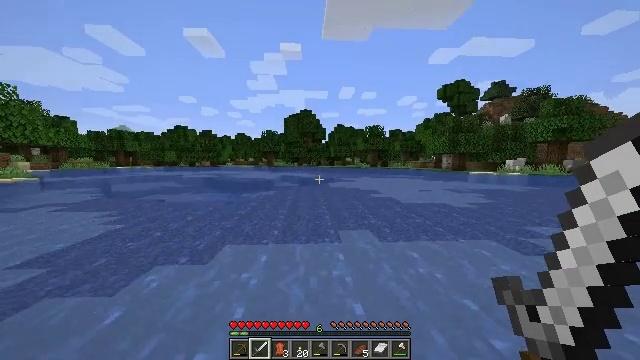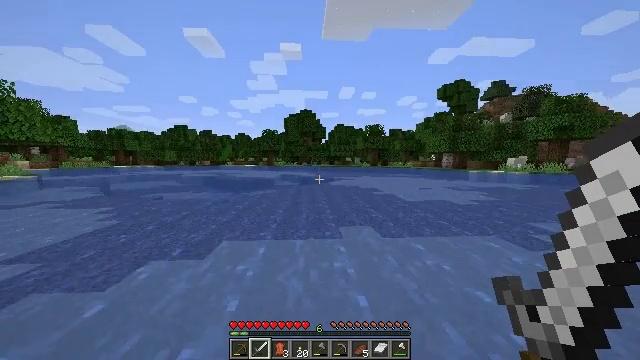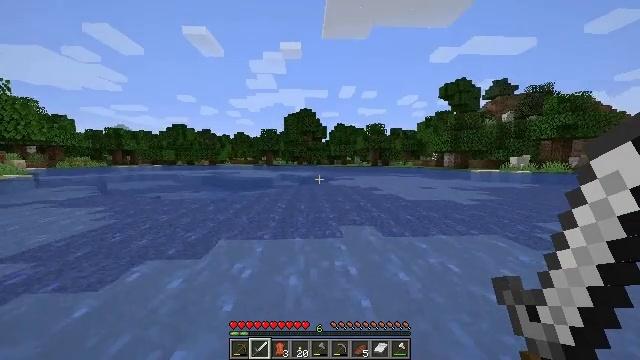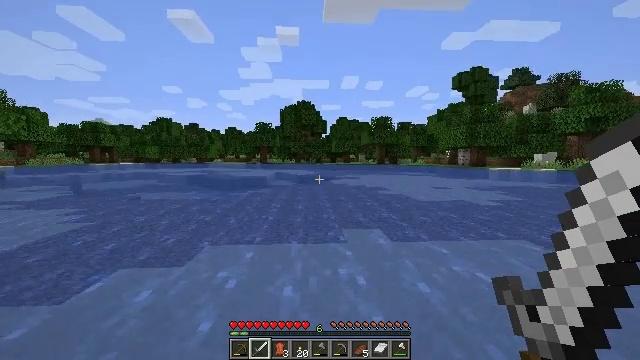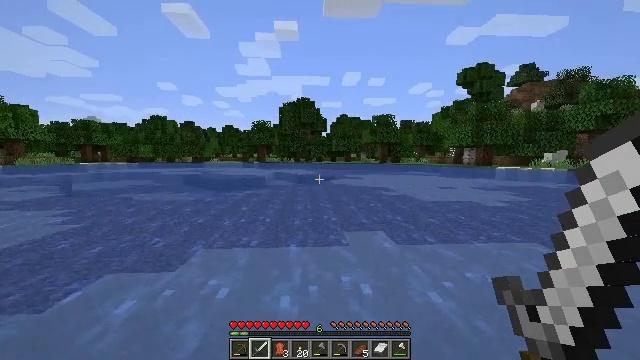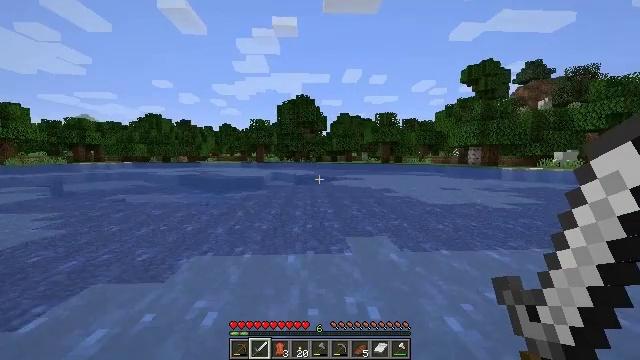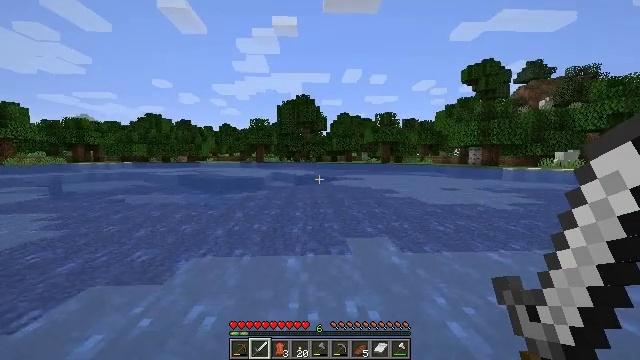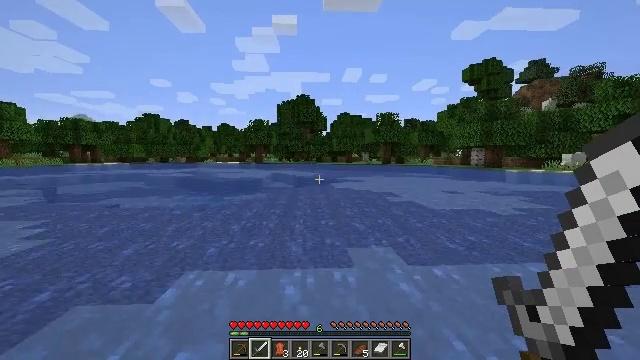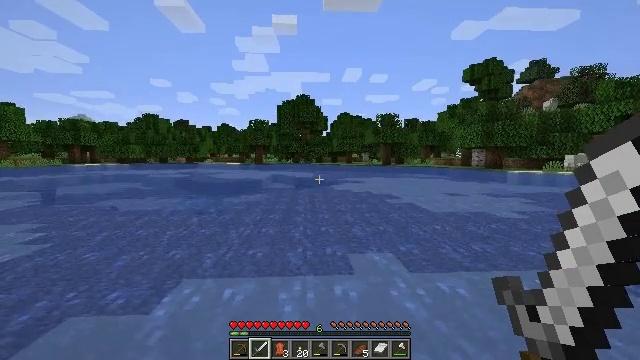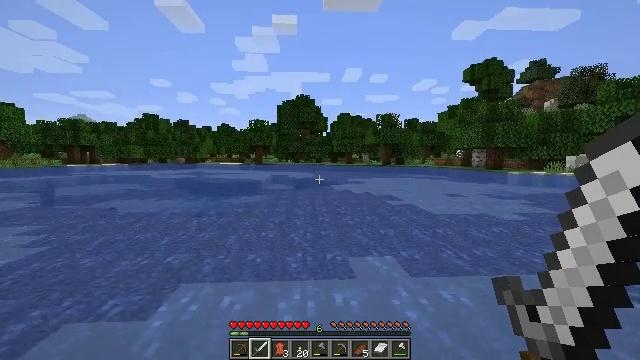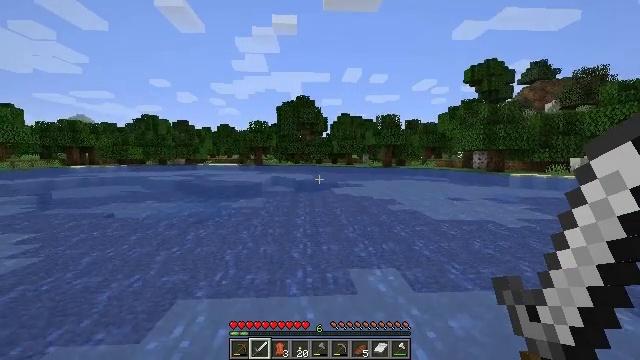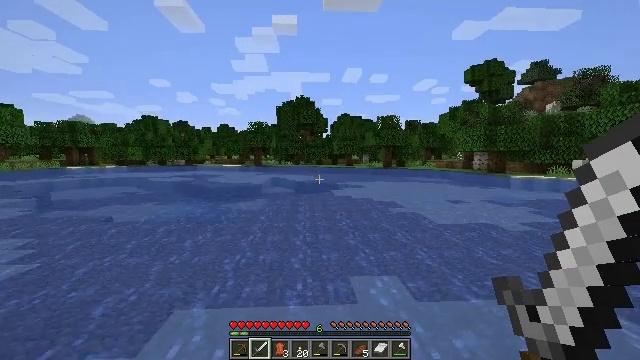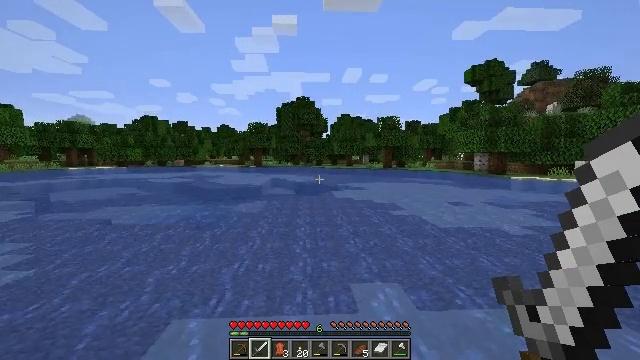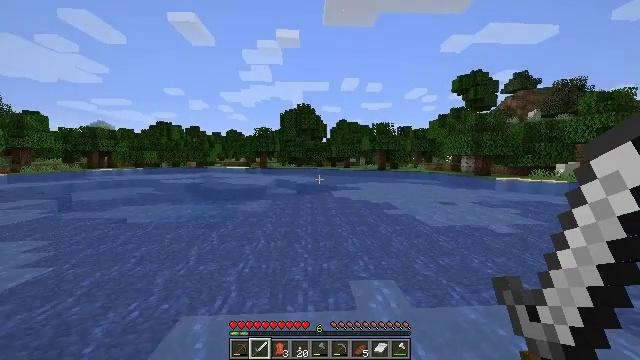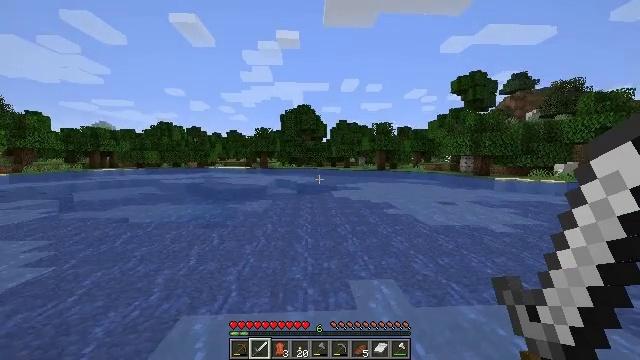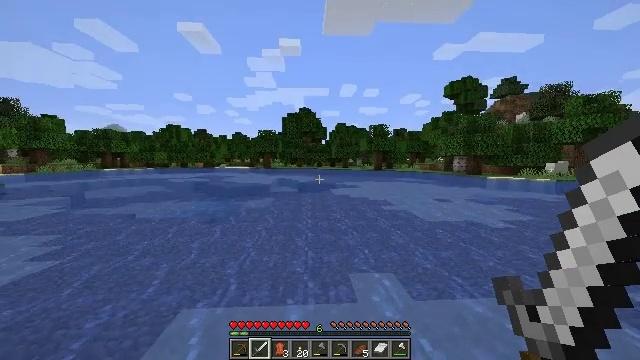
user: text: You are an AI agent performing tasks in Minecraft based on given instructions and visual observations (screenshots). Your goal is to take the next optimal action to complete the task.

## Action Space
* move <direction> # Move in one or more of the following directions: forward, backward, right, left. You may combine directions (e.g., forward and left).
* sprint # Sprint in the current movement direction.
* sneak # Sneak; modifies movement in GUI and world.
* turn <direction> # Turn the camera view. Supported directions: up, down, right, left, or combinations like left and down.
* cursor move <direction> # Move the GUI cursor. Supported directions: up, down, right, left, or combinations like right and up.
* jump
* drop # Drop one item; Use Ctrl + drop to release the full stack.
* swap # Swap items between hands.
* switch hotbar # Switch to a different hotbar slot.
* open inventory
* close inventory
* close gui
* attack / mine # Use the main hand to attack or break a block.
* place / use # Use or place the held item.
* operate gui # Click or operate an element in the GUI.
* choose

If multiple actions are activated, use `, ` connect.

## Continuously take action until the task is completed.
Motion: motion action
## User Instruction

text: Collect some oak leaves.
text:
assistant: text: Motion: move forward, sprint, jump
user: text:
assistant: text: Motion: move forward, sprint, jump
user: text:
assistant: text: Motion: move forward, sprint, jump
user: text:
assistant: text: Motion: move forward, sprint, jump
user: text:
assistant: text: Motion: move forward, sprint, jump
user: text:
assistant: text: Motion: move forward, sprint, jump
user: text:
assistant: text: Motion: move forward, sprint, jump
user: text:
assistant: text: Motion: move forward, sprint, jump
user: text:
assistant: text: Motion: move forward, sprint, jump
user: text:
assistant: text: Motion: move forward, sprint, jump
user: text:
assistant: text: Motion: move forward, sprint, jump
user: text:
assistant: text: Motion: move forward, sprint, jump
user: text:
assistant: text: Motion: move forward, sprint, jump
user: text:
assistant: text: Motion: move forward, sprint, jump
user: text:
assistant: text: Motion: move forward, sprint, jump
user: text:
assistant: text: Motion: move forward, sprint, jump
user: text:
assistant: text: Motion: move forward, sprint, jump
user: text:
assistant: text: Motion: move forward, sprint, jump
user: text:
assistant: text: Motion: move forward, sprint, jump
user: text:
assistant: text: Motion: move forward, sprint, turn right, jump
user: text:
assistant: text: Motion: move forward, sprint, jump
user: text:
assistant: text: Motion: move forward, sprint, turn right, jump
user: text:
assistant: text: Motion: move forward, sprint, jump
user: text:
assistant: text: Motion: move forward, sprint, jump
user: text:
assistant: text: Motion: move forward, sprint, jump
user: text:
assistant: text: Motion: move forward, sprint, jump
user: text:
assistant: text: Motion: move forward, sprint, jump
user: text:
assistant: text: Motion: move forward, sprint, jump
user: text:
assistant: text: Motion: move forward, sprint, jump
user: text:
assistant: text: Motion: move forward, sprint, jump